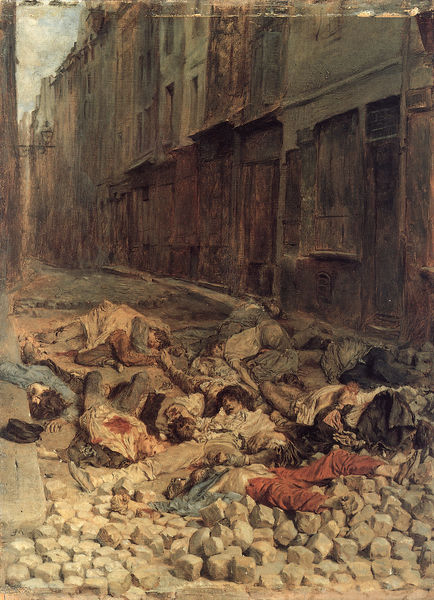
Titel: Erinnerung an den Bürgerkrieg
Künstler: Ernest Meissonier
Institution: Paris, Musée du Louvre
Schlagwörter: schlaf, menschen, stadt, braun, fenster, lampe, laterne, straße, rot, alt, steine, tod, häuser, realismus, gasse, türe, laden, arbeiter, französisch, unglück, blut, courbet, liegende, leichen, tote, opfer, h#user, liegene menschen